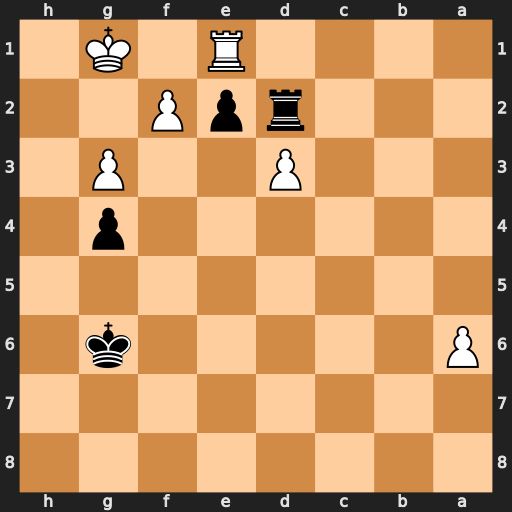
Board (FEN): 8/8/P5k1/8/6p1/3P2P1/3rpP2/4R1K1
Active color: b
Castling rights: -
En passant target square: -
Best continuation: Rd1 f3 Rxe1+